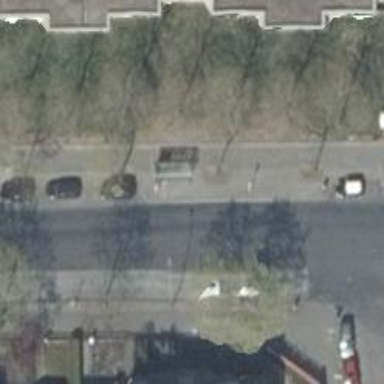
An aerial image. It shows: Public transport stop position.